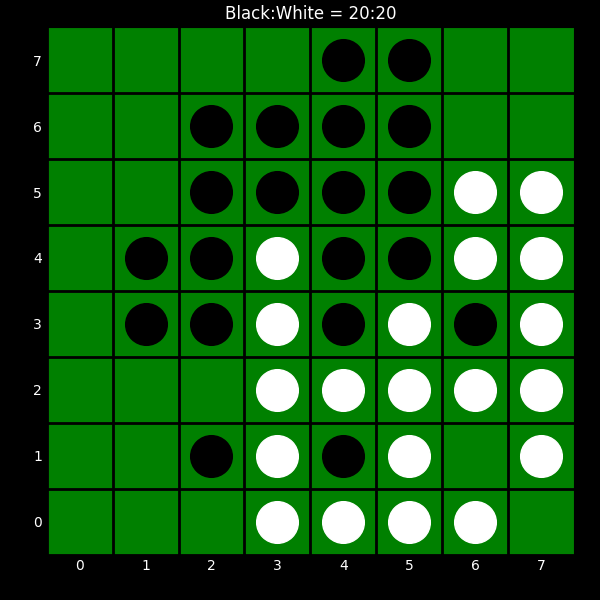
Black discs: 20
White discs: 20